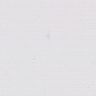
Metastatic tissue present: no